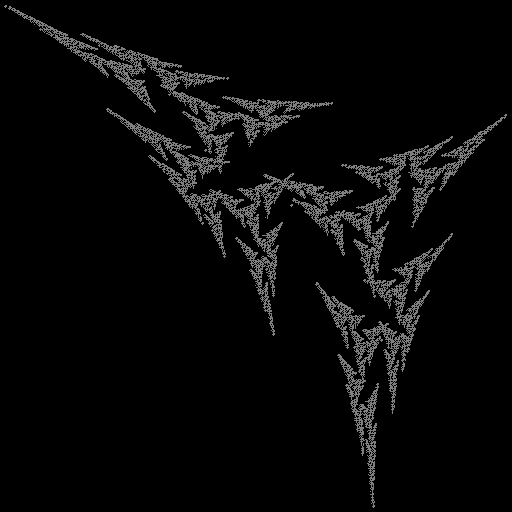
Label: snowcap